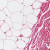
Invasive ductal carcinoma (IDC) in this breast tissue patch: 0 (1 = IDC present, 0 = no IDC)